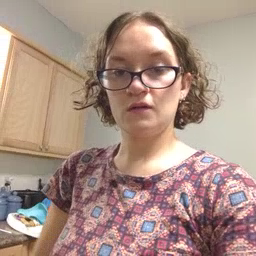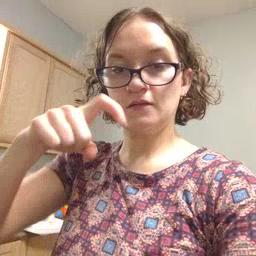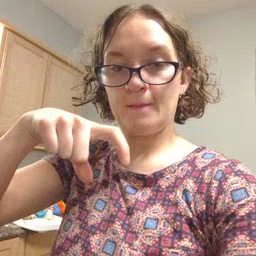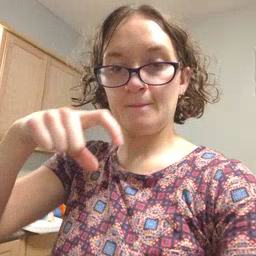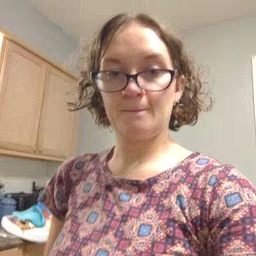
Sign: time